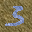
Label: 3